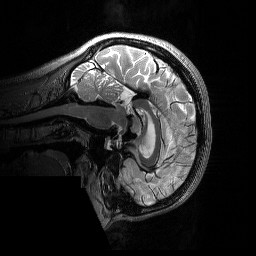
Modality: T2w
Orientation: sagittal
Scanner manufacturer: siemens
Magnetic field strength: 3 T
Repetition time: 3.2 s
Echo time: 0.565 s